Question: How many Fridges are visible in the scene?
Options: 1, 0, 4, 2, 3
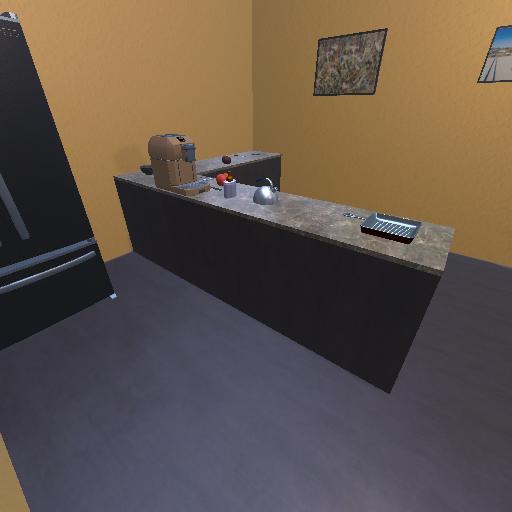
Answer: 1